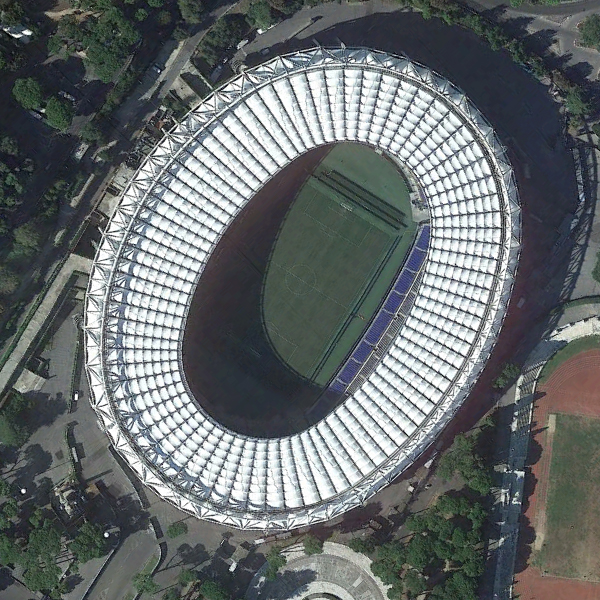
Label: Stadium